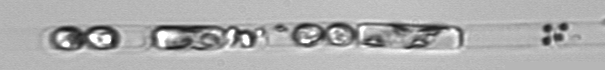
Label: Guinardia_delicatula_TAG_internal_parasite